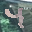
Label: 4